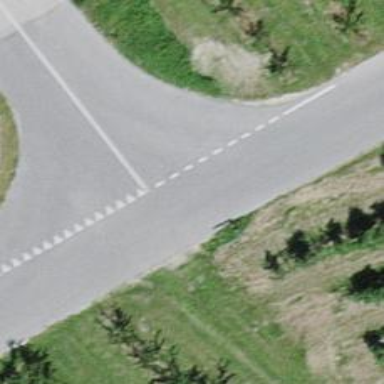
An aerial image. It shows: Residential road with asphalt surface. There is sidewalk on the left and designated cycle lane on the left side of the road.